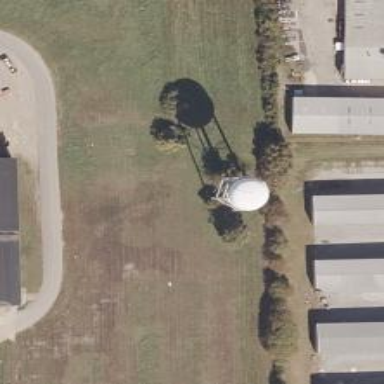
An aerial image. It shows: Water tower that is man-made.